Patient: sex F, age 43
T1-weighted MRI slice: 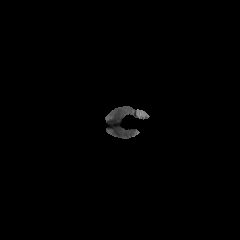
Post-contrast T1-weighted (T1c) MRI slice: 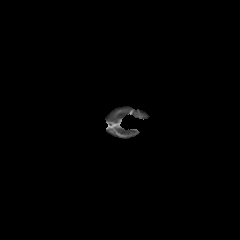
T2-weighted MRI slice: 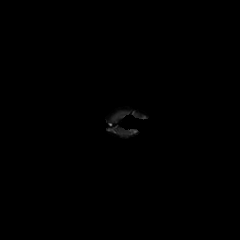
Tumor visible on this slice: no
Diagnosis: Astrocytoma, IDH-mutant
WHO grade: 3